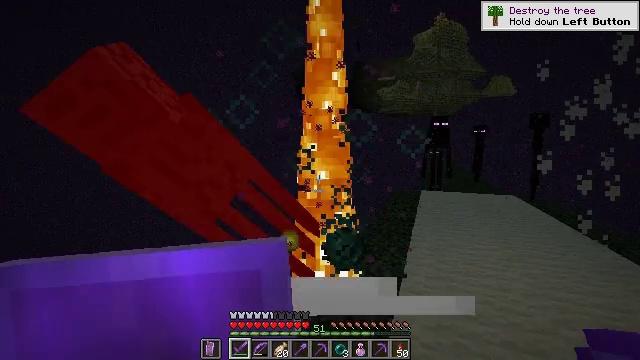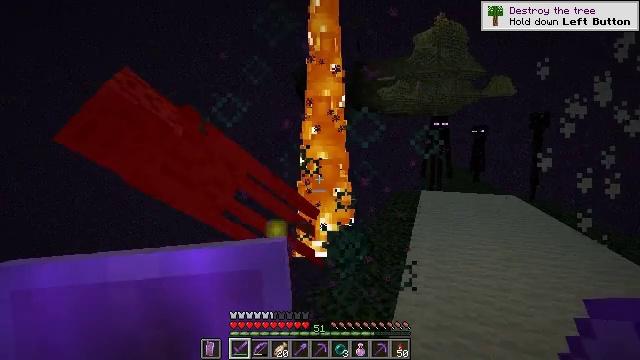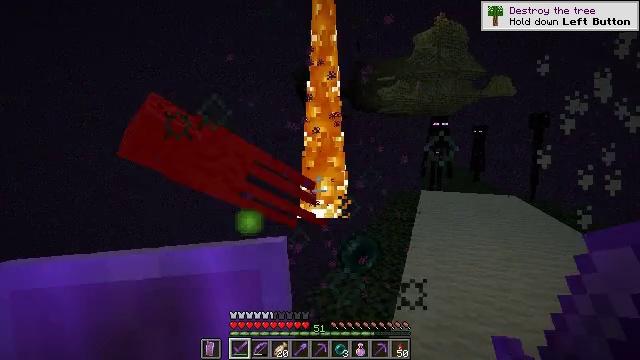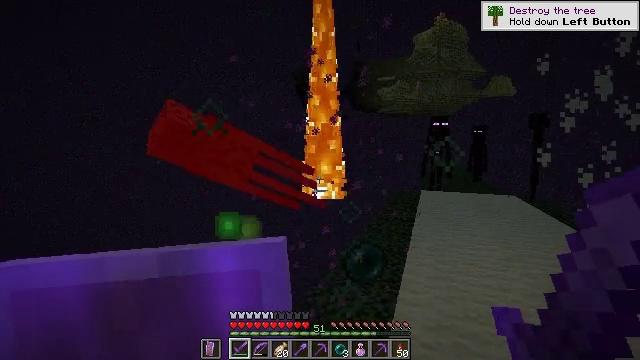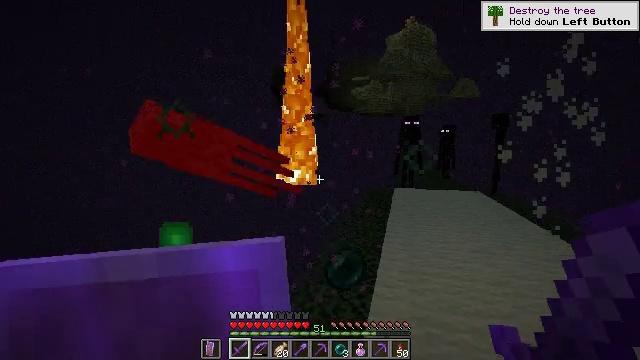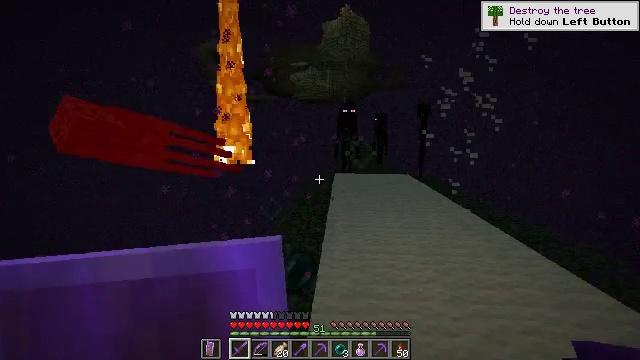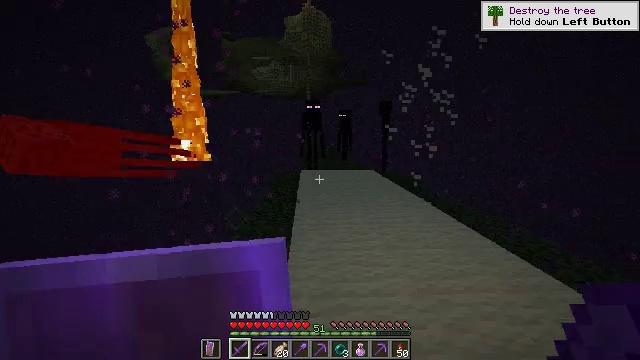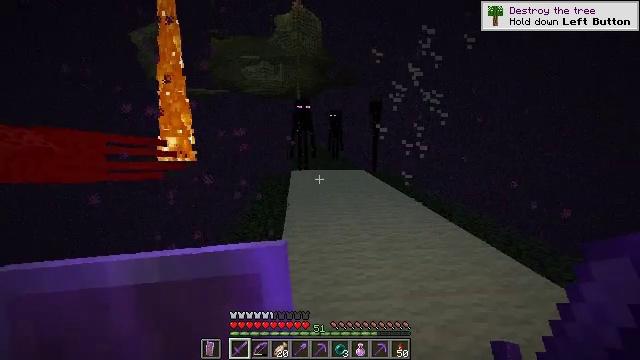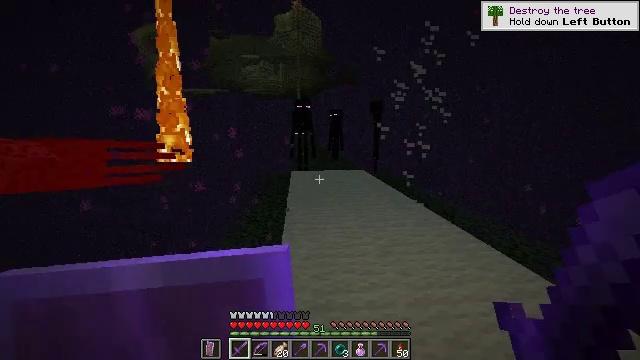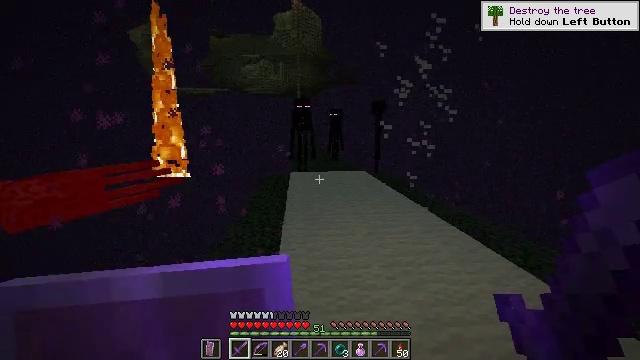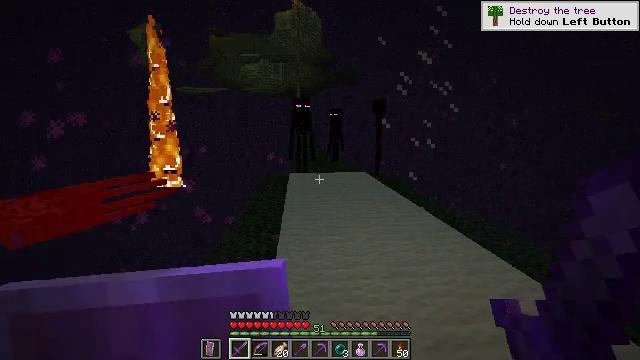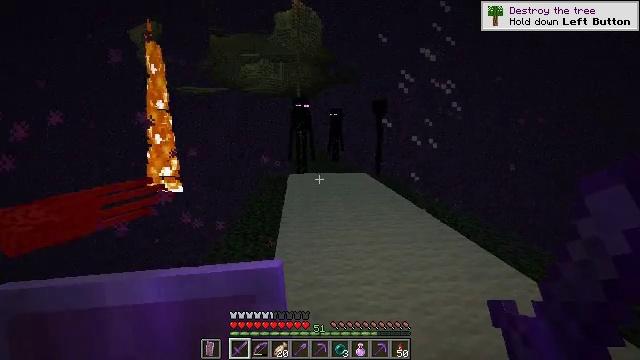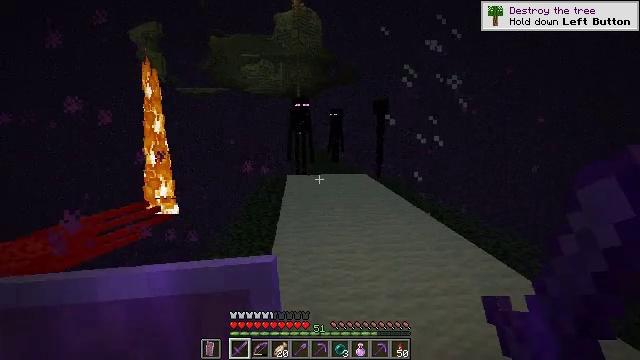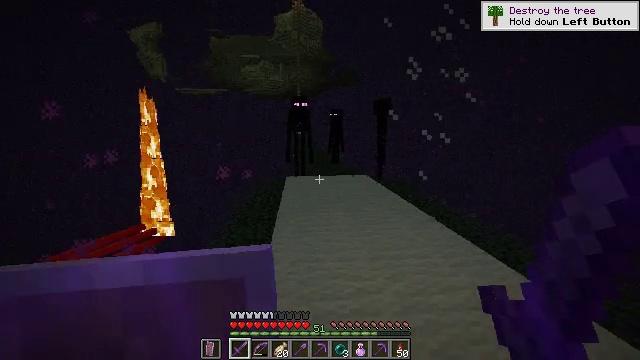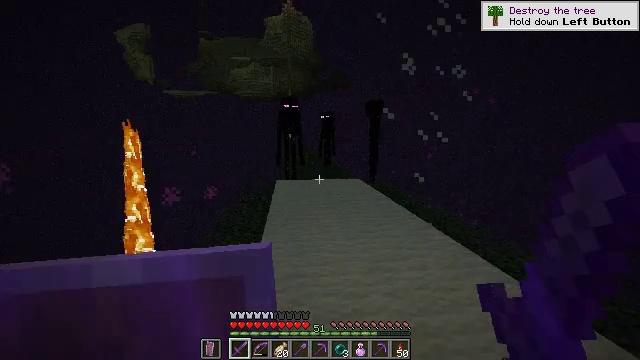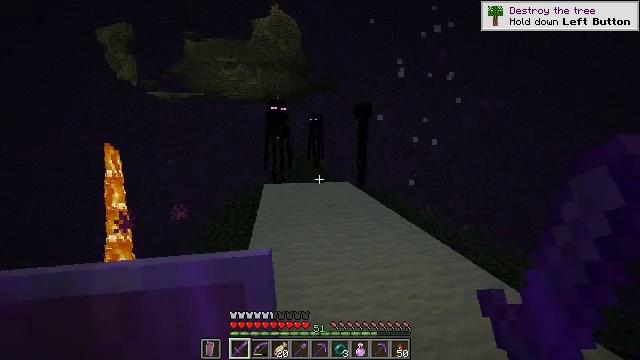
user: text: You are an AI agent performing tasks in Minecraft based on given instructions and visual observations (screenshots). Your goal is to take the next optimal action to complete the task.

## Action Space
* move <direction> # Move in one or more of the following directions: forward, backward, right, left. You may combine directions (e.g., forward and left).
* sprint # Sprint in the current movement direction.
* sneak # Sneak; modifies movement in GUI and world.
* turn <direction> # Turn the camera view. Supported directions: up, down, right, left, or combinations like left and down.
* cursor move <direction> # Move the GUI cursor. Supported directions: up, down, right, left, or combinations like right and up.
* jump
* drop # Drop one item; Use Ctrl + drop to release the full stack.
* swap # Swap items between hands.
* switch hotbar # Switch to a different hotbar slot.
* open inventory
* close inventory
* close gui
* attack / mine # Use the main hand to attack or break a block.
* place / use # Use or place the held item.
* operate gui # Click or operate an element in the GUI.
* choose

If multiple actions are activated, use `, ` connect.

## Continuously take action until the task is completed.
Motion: motion action
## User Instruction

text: Kill an enderman.
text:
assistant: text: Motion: no_op
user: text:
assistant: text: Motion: no_op
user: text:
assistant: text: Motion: no_op
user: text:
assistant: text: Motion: turn right
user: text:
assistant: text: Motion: turn right and down
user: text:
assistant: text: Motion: move forward, turn right
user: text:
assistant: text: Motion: move forward, turn right
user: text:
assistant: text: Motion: move forward
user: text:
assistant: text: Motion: move forward
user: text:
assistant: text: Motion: move forward
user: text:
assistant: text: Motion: move forward
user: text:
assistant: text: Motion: move forward
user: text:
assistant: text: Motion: move forward
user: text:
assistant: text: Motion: move forward, turn right
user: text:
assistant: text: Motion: move forward, turn right
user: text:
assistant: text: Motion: move forward, turn right
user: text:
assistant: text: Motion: move forward, turn right
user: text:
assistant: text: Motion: move forward
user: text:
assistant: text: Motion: move forward, turn left and up
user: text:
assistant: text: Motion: move forward, turn left
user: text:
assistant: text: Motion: move forward, turn left
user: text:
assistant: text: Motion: move forward
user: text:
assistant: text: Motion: move forward
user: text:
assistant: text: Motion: move forward
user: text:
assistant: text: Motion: move forward
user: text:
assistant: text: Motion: move forward
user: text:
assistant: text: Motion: move forward
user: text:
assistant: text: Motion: move forward
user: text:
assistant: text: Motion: move forward, turn right
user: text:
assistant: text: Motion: move forward